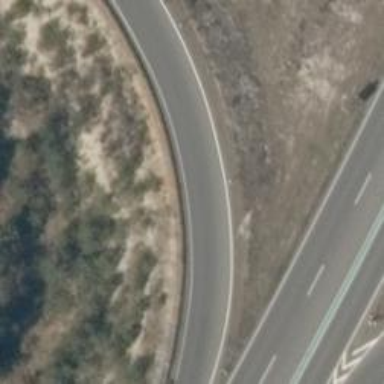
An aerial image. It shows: Trunk link road with asphalt surface.